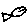
Label: fish